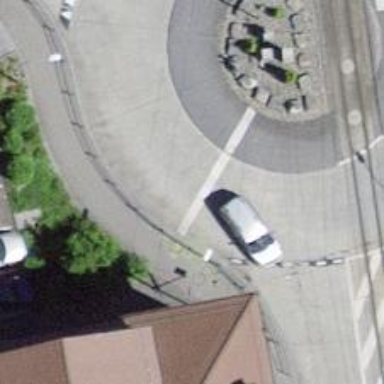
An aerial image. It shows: Road with traffic signals controlling the flow of traffic.